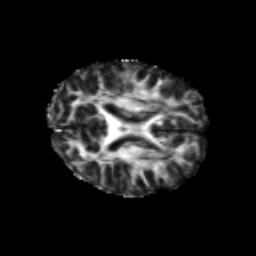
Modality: FA
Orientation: axial
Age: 18
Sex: female
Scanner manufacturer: siemens
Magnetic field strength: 3 T
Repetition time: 8.8 s
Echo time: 0.085 s